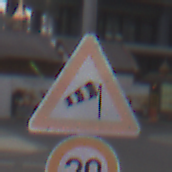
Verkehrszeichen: SeitenwindVonRechts
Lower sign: Geschwindigkeit20
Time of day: MorningAfternoon
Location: Outdoor (Urban)
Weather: Overcast
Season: NotSpecified
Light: Natural